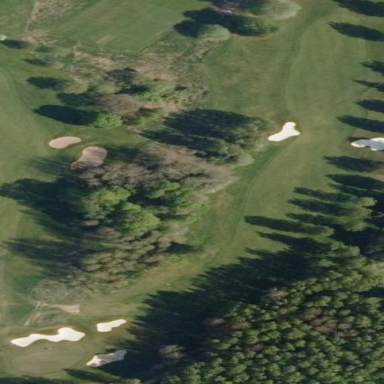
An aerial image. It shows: Golf fairway surrounded by grass.